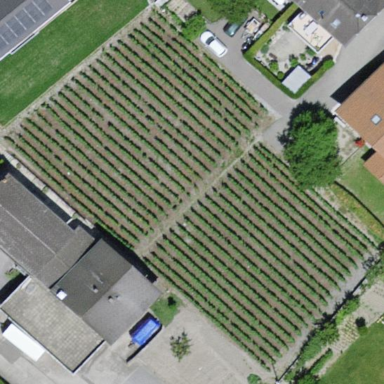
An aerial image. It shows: Vineyard with grape crops.